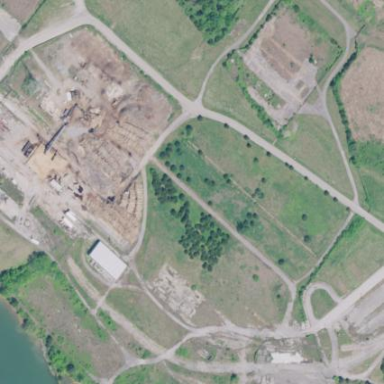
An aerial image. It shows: Industrial area with sawmill.